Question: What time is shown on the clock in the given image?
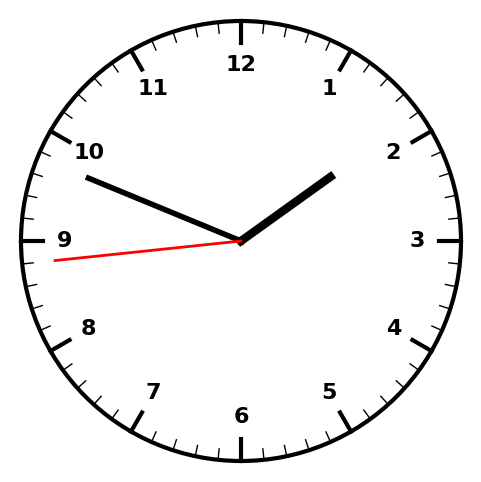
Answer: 01:48:44